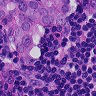
Metastatic tissue present: yes